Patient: sex M, age 23
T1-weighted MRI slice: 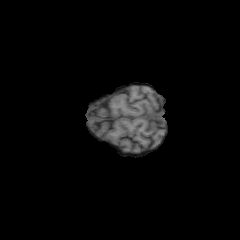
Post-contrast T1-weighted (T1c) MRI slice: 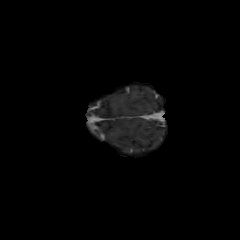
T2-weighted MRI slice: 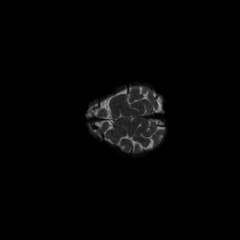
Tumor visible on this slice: no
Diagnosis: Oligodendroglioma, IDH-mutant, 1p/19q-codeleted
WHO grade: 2